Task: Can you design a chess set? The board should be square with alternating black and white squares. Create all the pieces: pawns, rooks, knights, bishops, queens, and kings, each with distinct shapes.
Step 726:
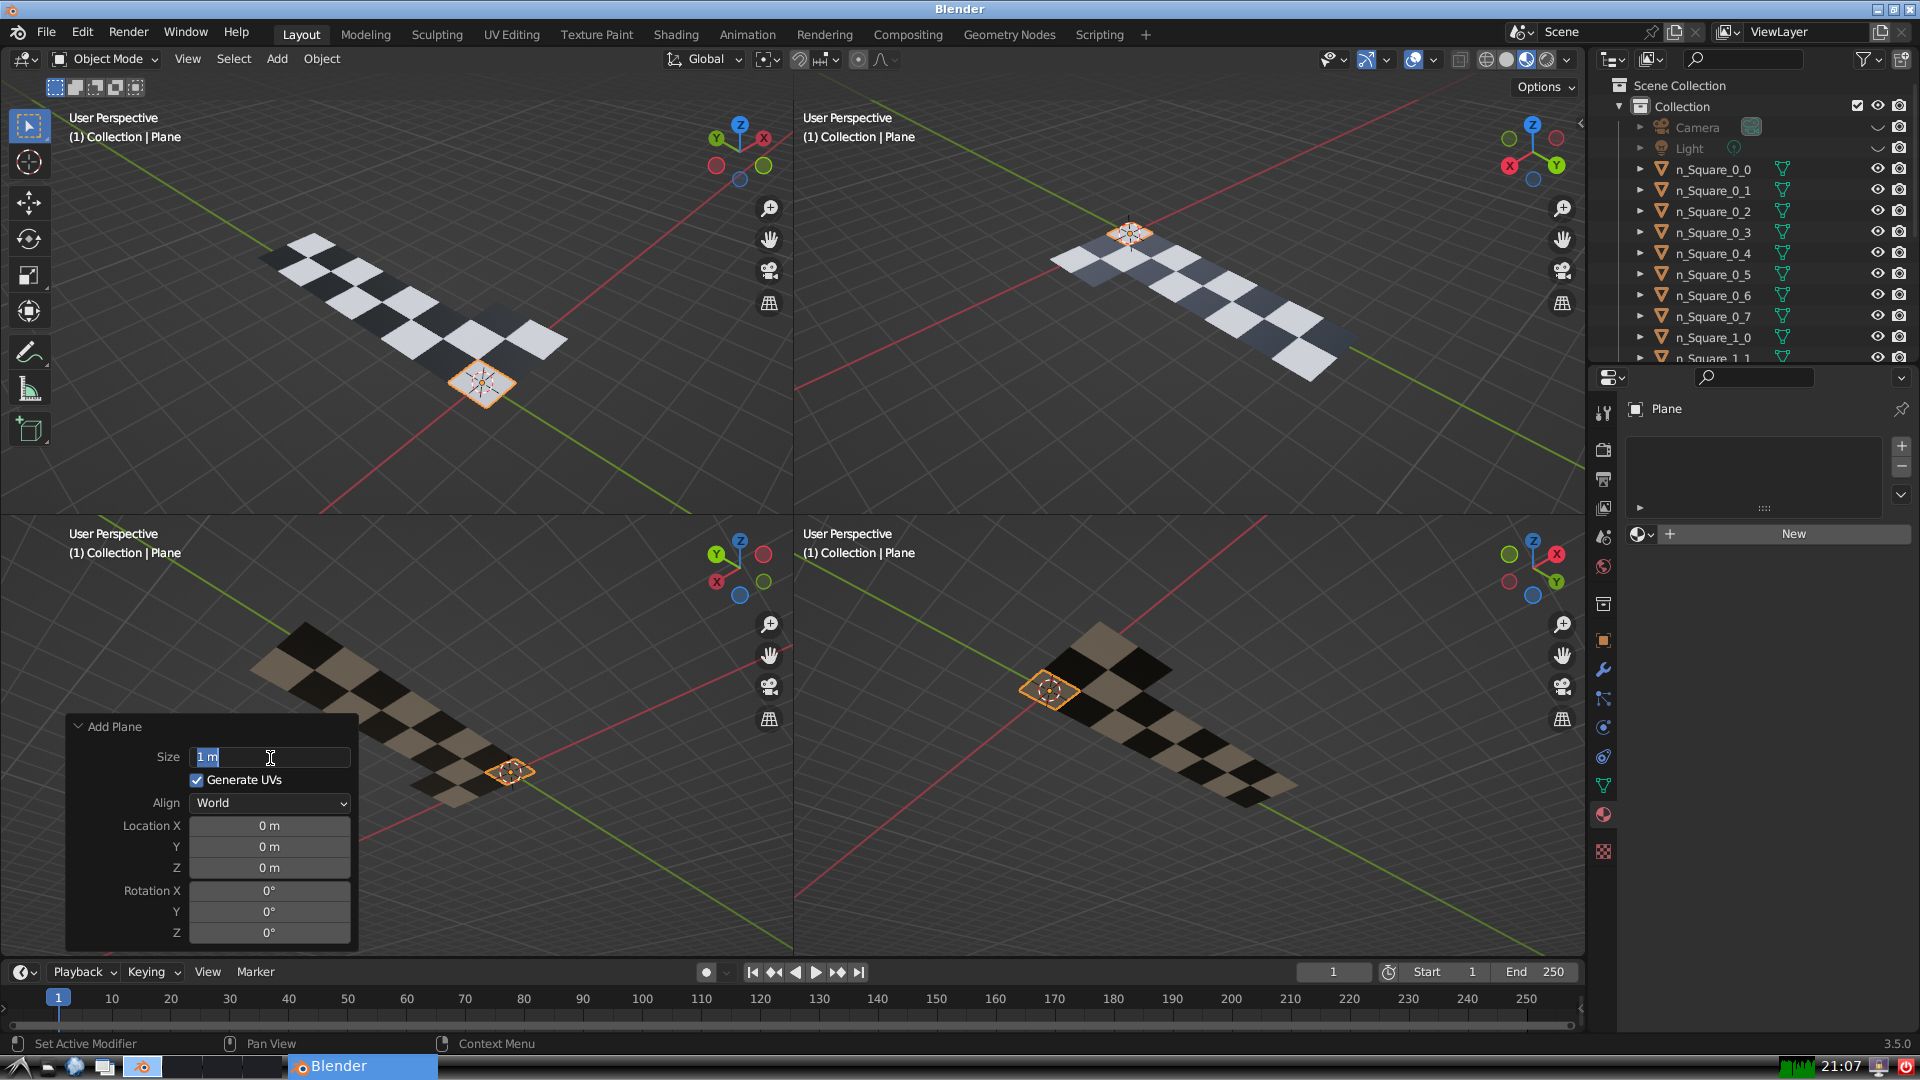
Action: input_text: 1.0